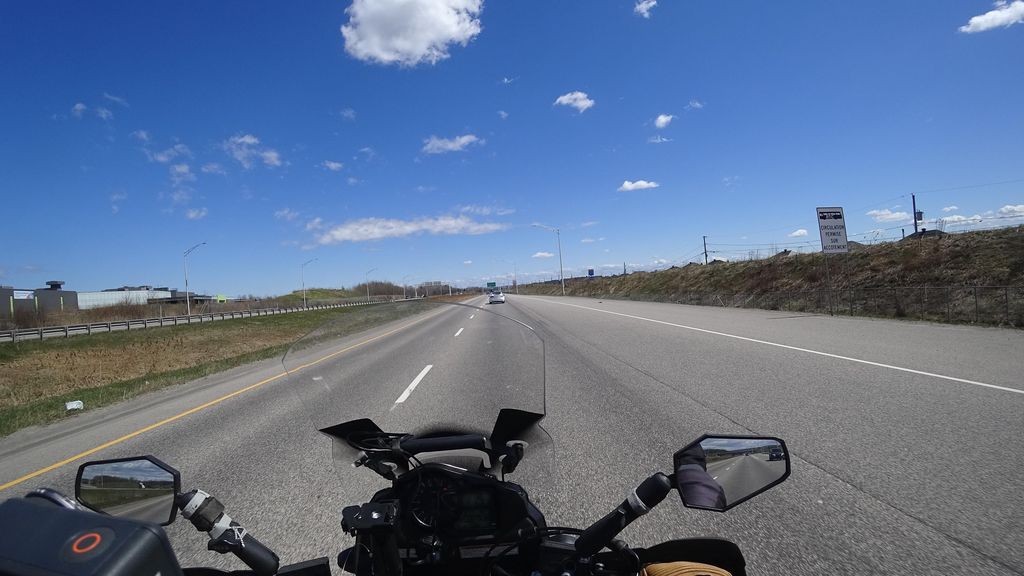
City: quebec_city